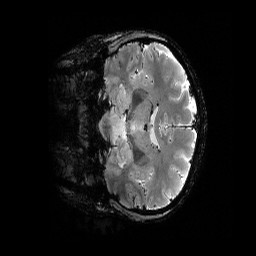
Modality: T2starw
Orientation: coronal
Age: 30
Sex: female
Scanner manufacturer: siemens
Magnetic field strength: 6.98 T
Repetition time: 4.91 s
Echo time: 0.016 s